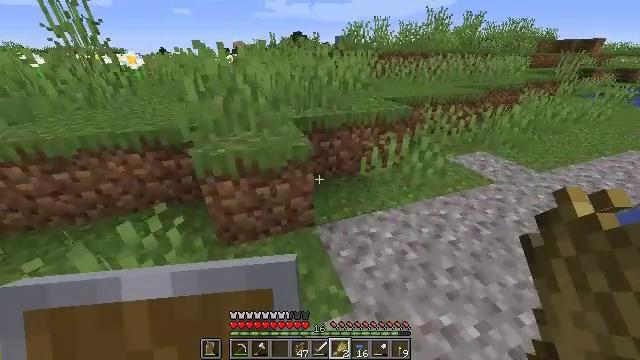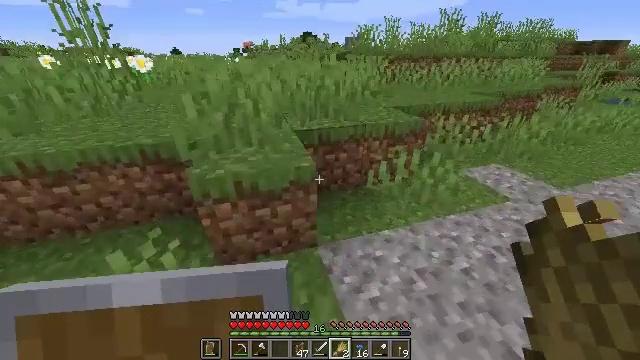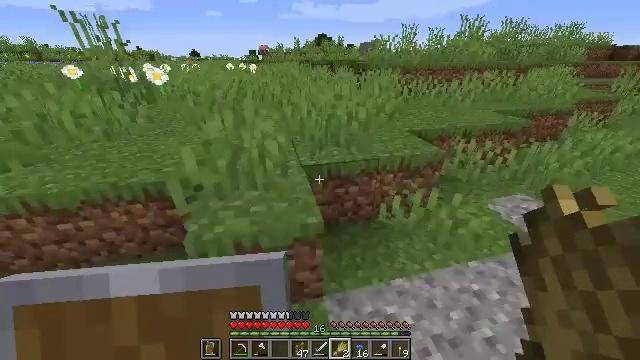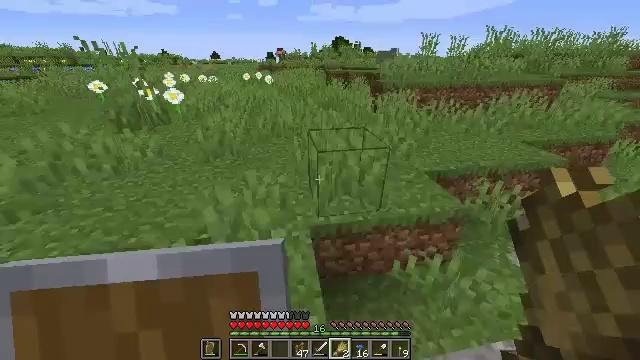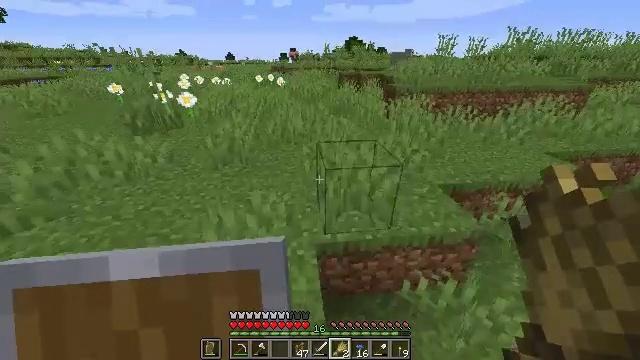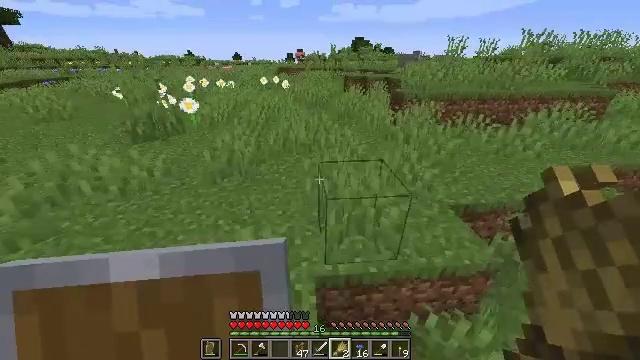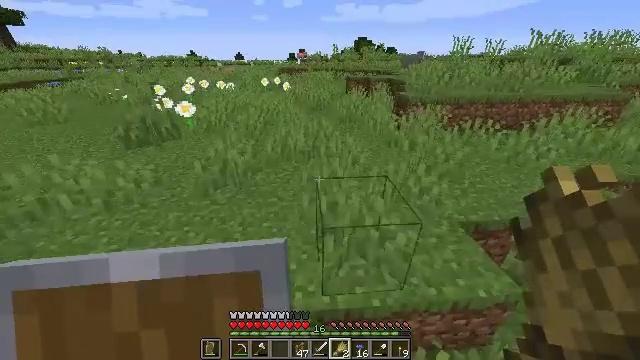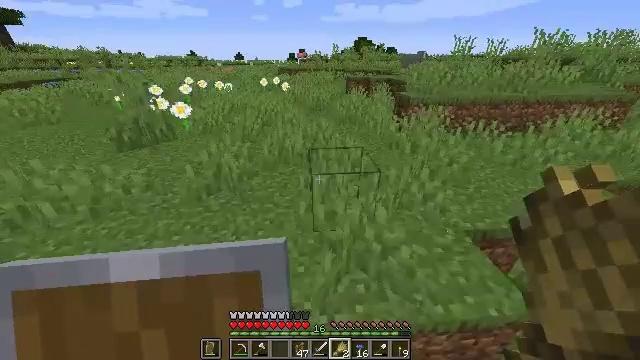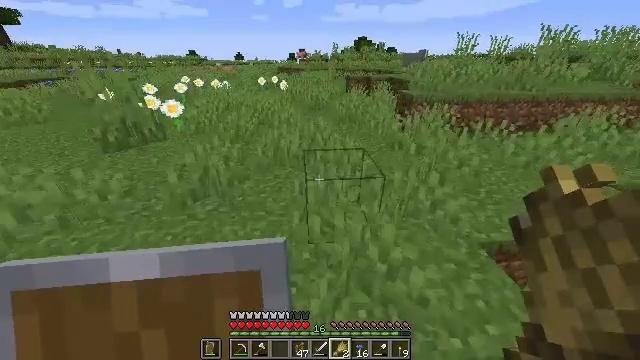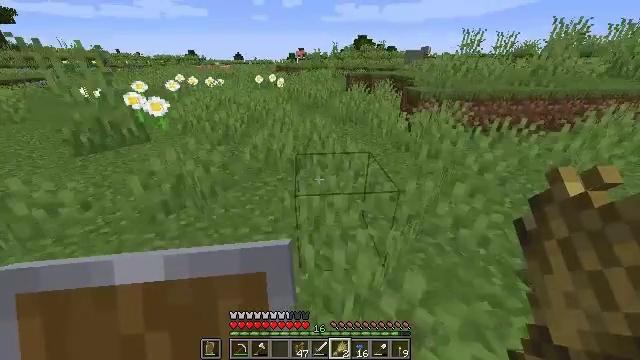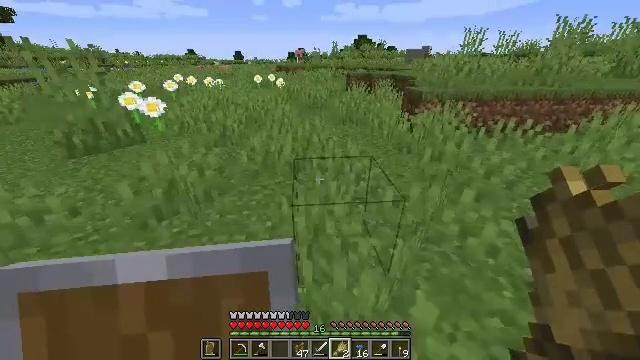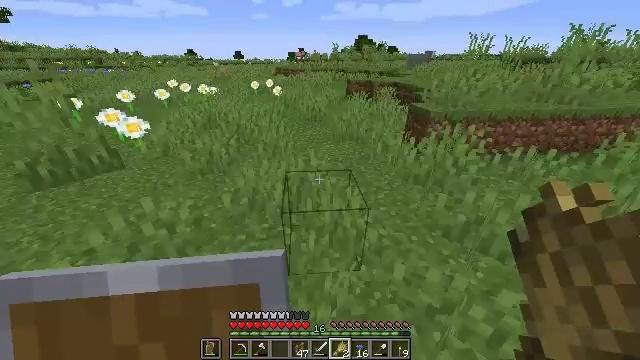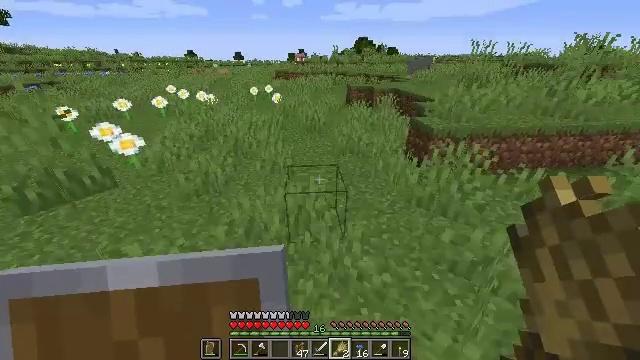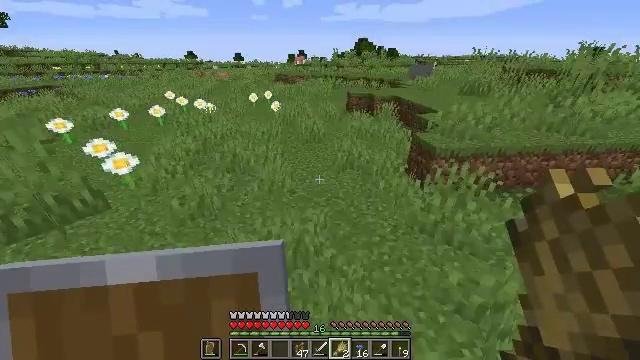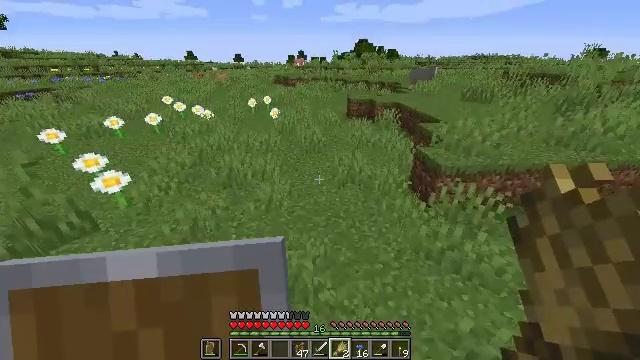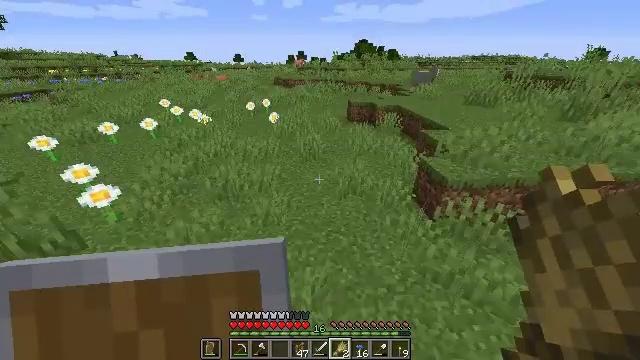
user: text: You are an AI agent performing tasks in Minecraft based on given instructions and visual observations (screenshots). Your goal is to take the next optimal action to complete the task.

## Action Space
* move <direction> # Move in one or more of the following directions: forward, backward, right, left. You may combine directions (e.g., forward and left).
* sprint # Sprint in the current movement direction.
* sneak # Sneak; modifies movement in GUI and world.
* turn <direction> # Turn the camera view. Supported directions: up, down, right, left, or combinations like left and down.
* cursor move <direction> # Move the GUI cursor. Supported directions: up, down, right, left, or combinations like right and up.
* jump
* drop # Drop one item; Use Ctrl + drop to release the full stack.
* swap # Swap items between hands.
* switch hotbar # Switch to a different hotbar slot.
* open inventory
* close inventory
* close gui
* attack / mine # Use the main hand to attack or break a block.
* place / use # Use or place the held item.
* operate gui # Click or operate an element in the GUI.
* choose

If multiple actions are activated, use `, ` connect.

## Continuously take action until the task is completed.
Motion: motion action
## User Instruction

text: Form an iron hoe with ingredients on the crafting table.
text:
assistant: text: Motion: move forward, turn left, jump
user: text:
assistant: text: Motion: move forward, turn left, jump
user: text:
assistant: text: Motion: move forward, turn left, jump
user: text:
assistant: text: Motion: move forward, turn left, jump
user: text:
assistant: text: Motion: move forward, turn left, jump
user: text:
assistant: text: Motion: move forward, jump
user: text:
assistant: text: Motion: move forward, jump
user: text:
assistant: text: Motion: move forward, jump
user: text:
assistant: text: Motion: move forward, jump
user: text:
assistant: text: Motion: move forward, jump
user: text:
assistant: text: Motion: move forward, jump
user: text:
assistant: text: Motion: move forward, jump
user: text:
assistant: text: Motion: move forward, jump
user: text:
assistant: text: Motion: move forward, jump
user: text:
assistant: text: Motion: move forward, jump
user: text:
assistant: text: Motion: move forward and move right, jump
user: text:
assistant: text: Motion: move forward and move right, jump
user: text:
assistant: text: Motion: move forward and move right, turn right, jump
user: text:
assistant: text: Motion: move forward and move right, turn right and up, jump
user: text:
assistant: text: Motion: move forward and move right, turn right and up, jump
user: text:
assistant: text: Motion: move forward and move right, jump
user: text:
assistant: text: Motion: move forward and move right, jump
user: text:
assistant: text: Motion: move forward, turn left
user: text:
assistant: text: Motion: move forward, turn left
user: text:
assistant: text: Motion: move forward, turn left
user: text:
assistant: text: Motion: move forward, turn left, jump
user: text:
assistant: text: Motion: move forward, turn left, jump
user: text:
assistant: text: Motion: move forward, jump
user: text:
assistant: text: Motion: move forward, jump
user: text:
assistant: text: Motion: move forward, jump